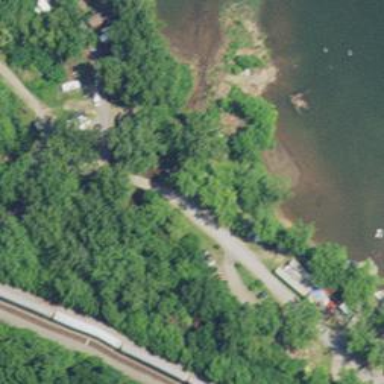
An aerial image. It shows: Campsite where tents and caravans are allowed.